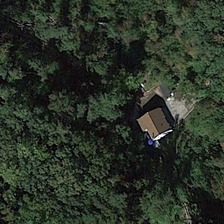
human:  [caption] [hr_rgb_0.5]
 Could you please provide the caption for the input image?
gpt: a building is surrounded by many large green trees .

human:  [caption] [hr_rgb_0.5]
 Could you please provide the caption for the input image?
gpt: a building is surrounded by many large green trees .

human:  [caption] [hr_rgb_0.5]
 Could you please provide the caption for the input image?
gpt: a building is surrounded by many large green trees .

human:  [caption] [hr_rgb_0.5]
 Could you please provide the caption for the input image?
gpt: a building is surrounded by many large green trees .

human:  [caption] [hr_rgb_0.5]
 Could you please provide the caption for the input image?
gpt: a building is surrounded by many large green trees .